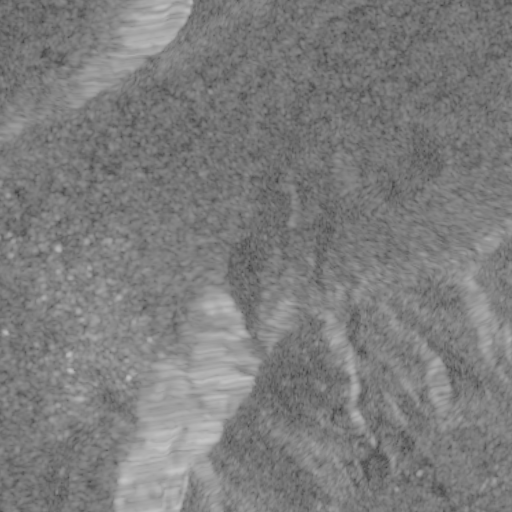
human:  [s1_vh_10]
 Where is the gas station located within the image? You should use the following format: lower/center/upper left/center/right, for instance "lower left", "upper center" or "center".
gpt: The gas station is located in the center left of the image.
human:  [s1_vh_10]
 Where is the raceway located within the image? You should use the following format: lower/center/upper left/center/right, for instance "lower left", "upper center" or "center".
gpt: The raceway is located in the lower right of the image.
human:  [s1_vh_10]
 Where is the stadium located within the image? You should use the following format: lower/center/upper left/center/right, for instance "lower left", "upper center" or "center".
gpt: The stadium is located in the center left of the image.
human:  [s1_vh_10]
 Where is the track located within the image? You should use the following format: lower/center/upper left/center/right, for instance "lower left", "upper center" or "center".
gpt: The track is located in the center left of the image.
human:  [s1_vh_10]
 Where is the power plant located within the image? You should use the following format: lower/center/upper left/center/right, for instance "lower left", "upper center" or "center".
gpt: There is no power plant in the image.

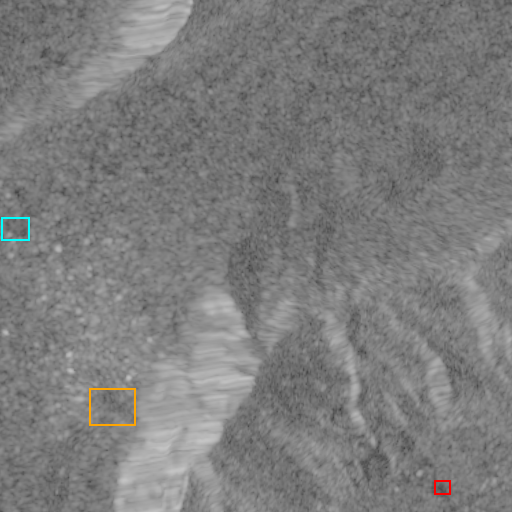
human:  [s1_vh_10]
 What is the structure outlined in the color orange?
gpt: The structure outlined in orange is a park.
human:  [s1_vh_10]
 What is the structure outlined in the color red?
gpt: The structure outlined in red is a parking lot.
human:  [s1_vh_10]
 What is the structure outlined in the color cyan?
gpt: The structure outlined in cyan is a stadium.
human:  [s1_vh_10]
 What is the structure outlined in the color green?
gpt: There is no green outline.